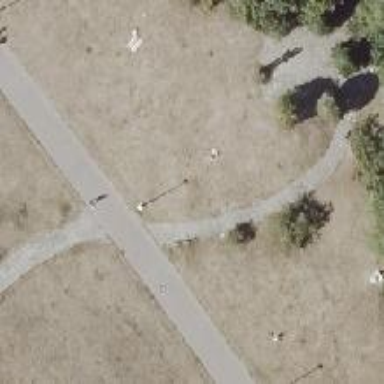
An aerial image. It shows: Footway.